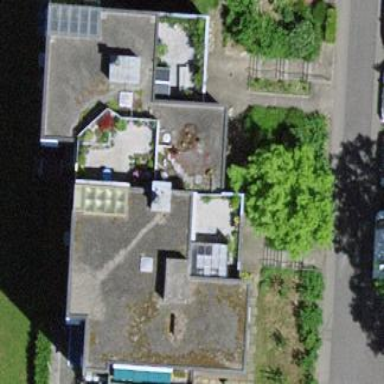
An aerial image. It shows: Building.